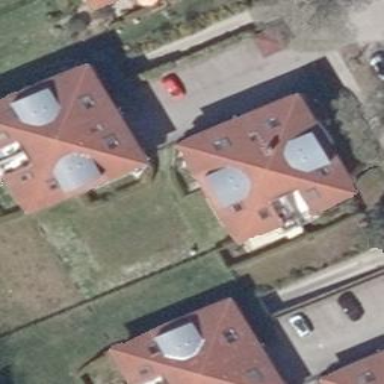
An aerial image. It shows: Pyramidal roof shapes the top of the apartments building.